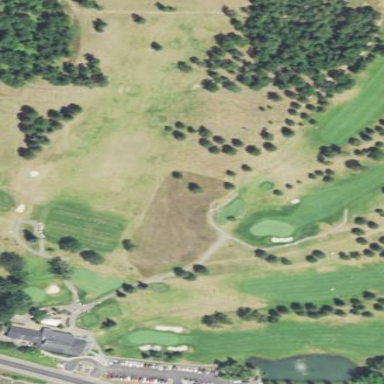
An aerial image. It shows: Grassy area designated as driving range for golf.